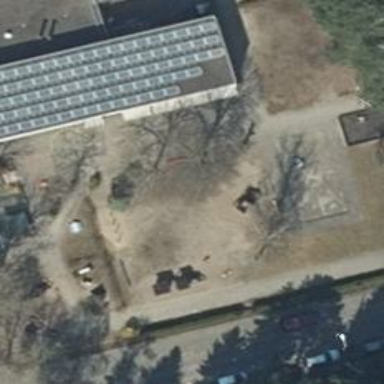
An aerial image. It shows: Kindergarten.